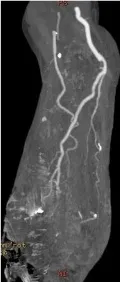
MIP visualisation of the plantar arch arteries. Coronal.
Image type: radiology (mri)